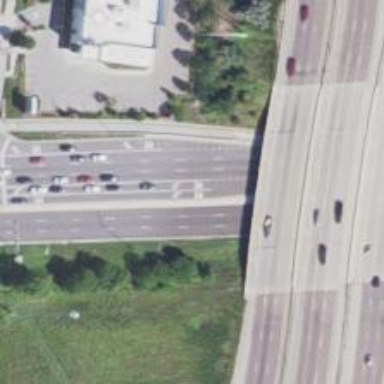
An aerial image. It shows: Primary highway.